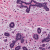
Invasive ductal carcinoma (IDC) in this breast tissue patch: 0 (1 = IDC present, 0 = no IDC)